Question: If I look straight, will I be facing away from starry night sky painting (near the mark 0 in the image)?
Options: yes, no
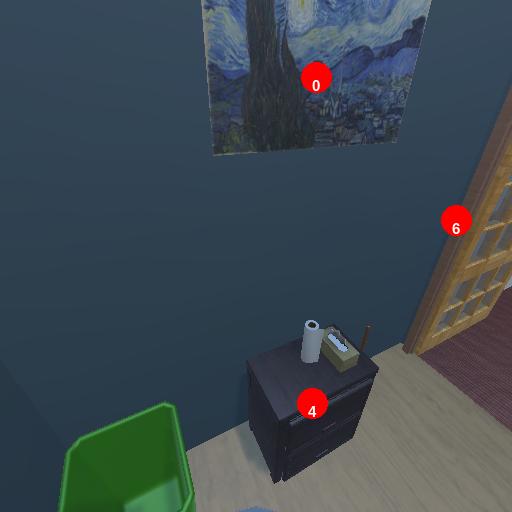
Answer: yes